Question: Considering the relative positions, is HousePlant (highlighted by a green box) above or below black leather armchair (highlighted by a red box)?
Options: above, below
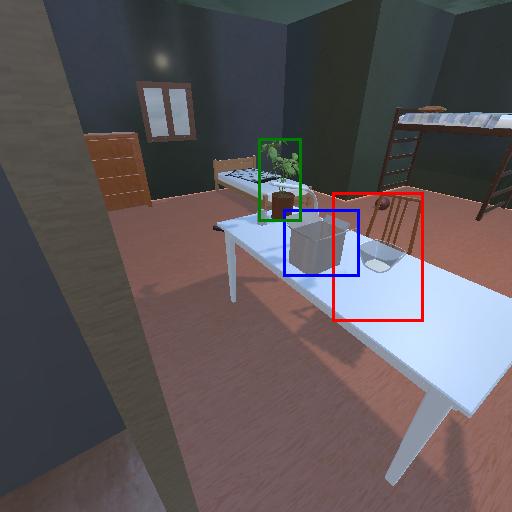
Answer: above